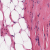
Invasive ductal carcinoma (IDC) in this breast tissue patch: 0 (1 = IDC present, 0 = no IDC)